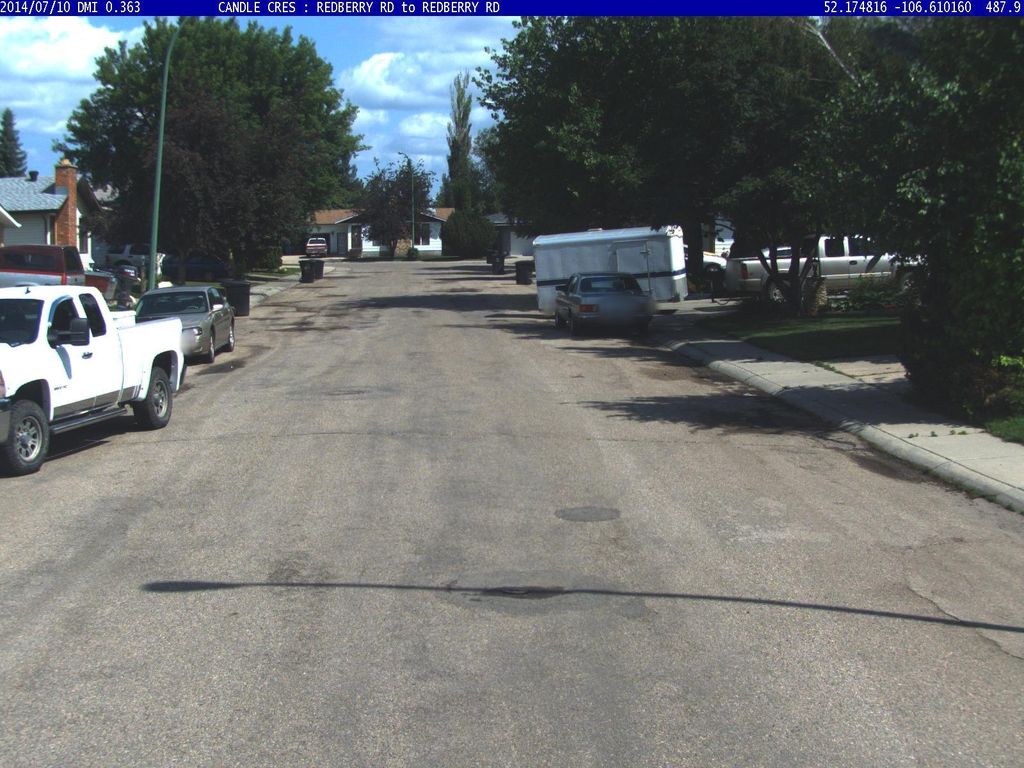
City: saskatoon